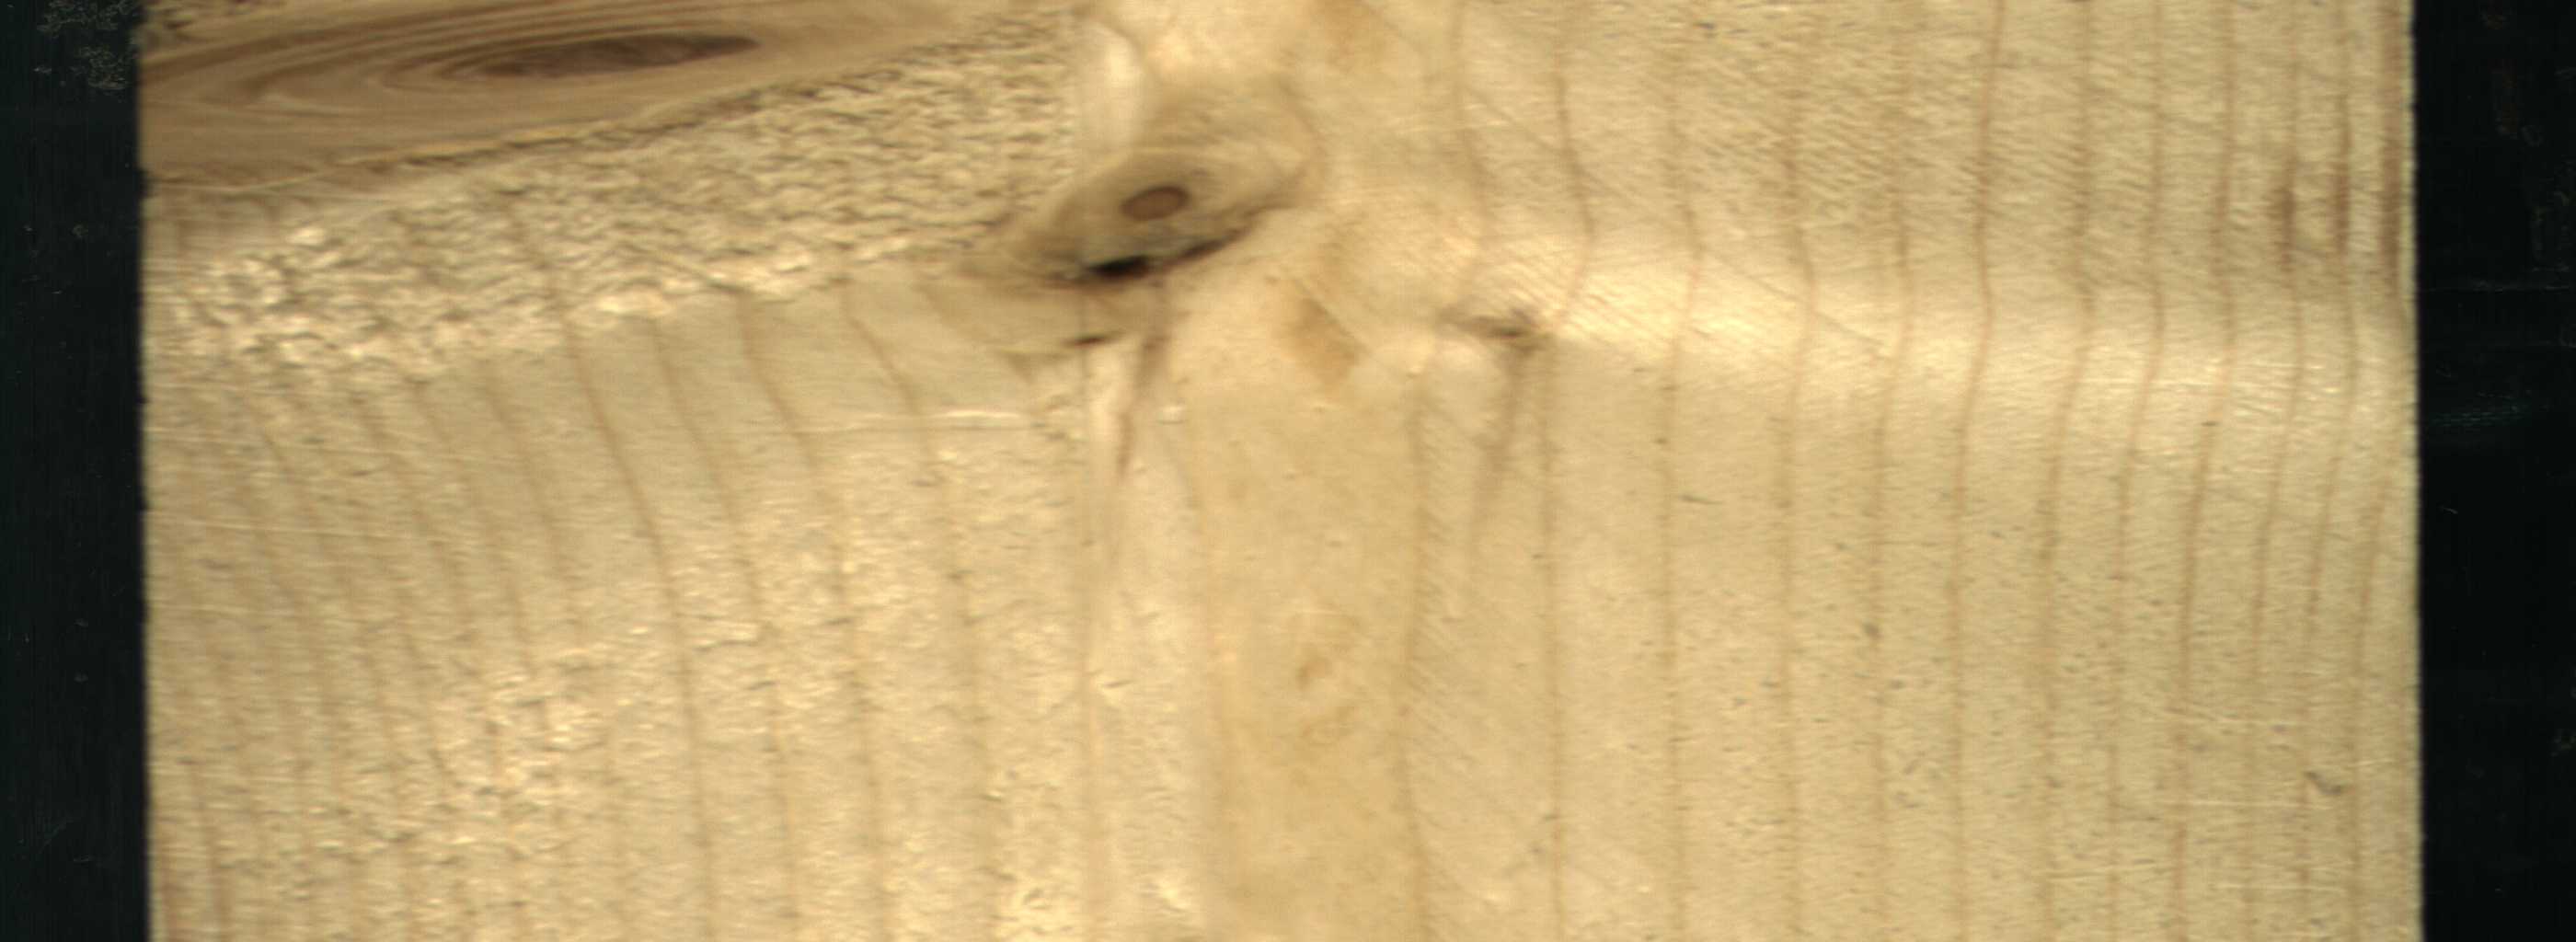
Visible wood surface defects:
Dead_Knot
Live_Knot
Live_Knot